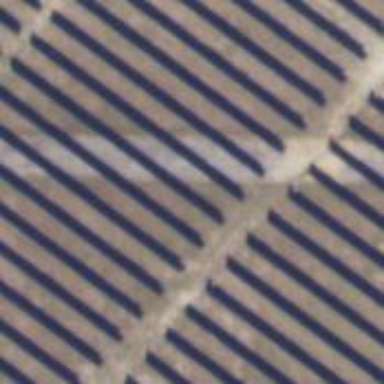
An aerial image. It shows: Solar power generator using photovoltaic panels.